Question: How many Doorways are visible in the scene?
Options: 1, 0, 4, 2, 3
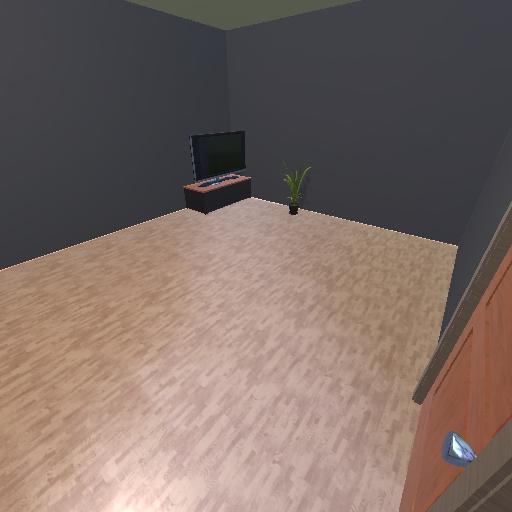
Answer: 1